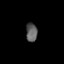
Tissue: skin
Cell type: Epithelial cells
Senescence score: 0.6756
Nuclear area (px): 207
Mean DAPI intensity: 93.14